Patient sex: F
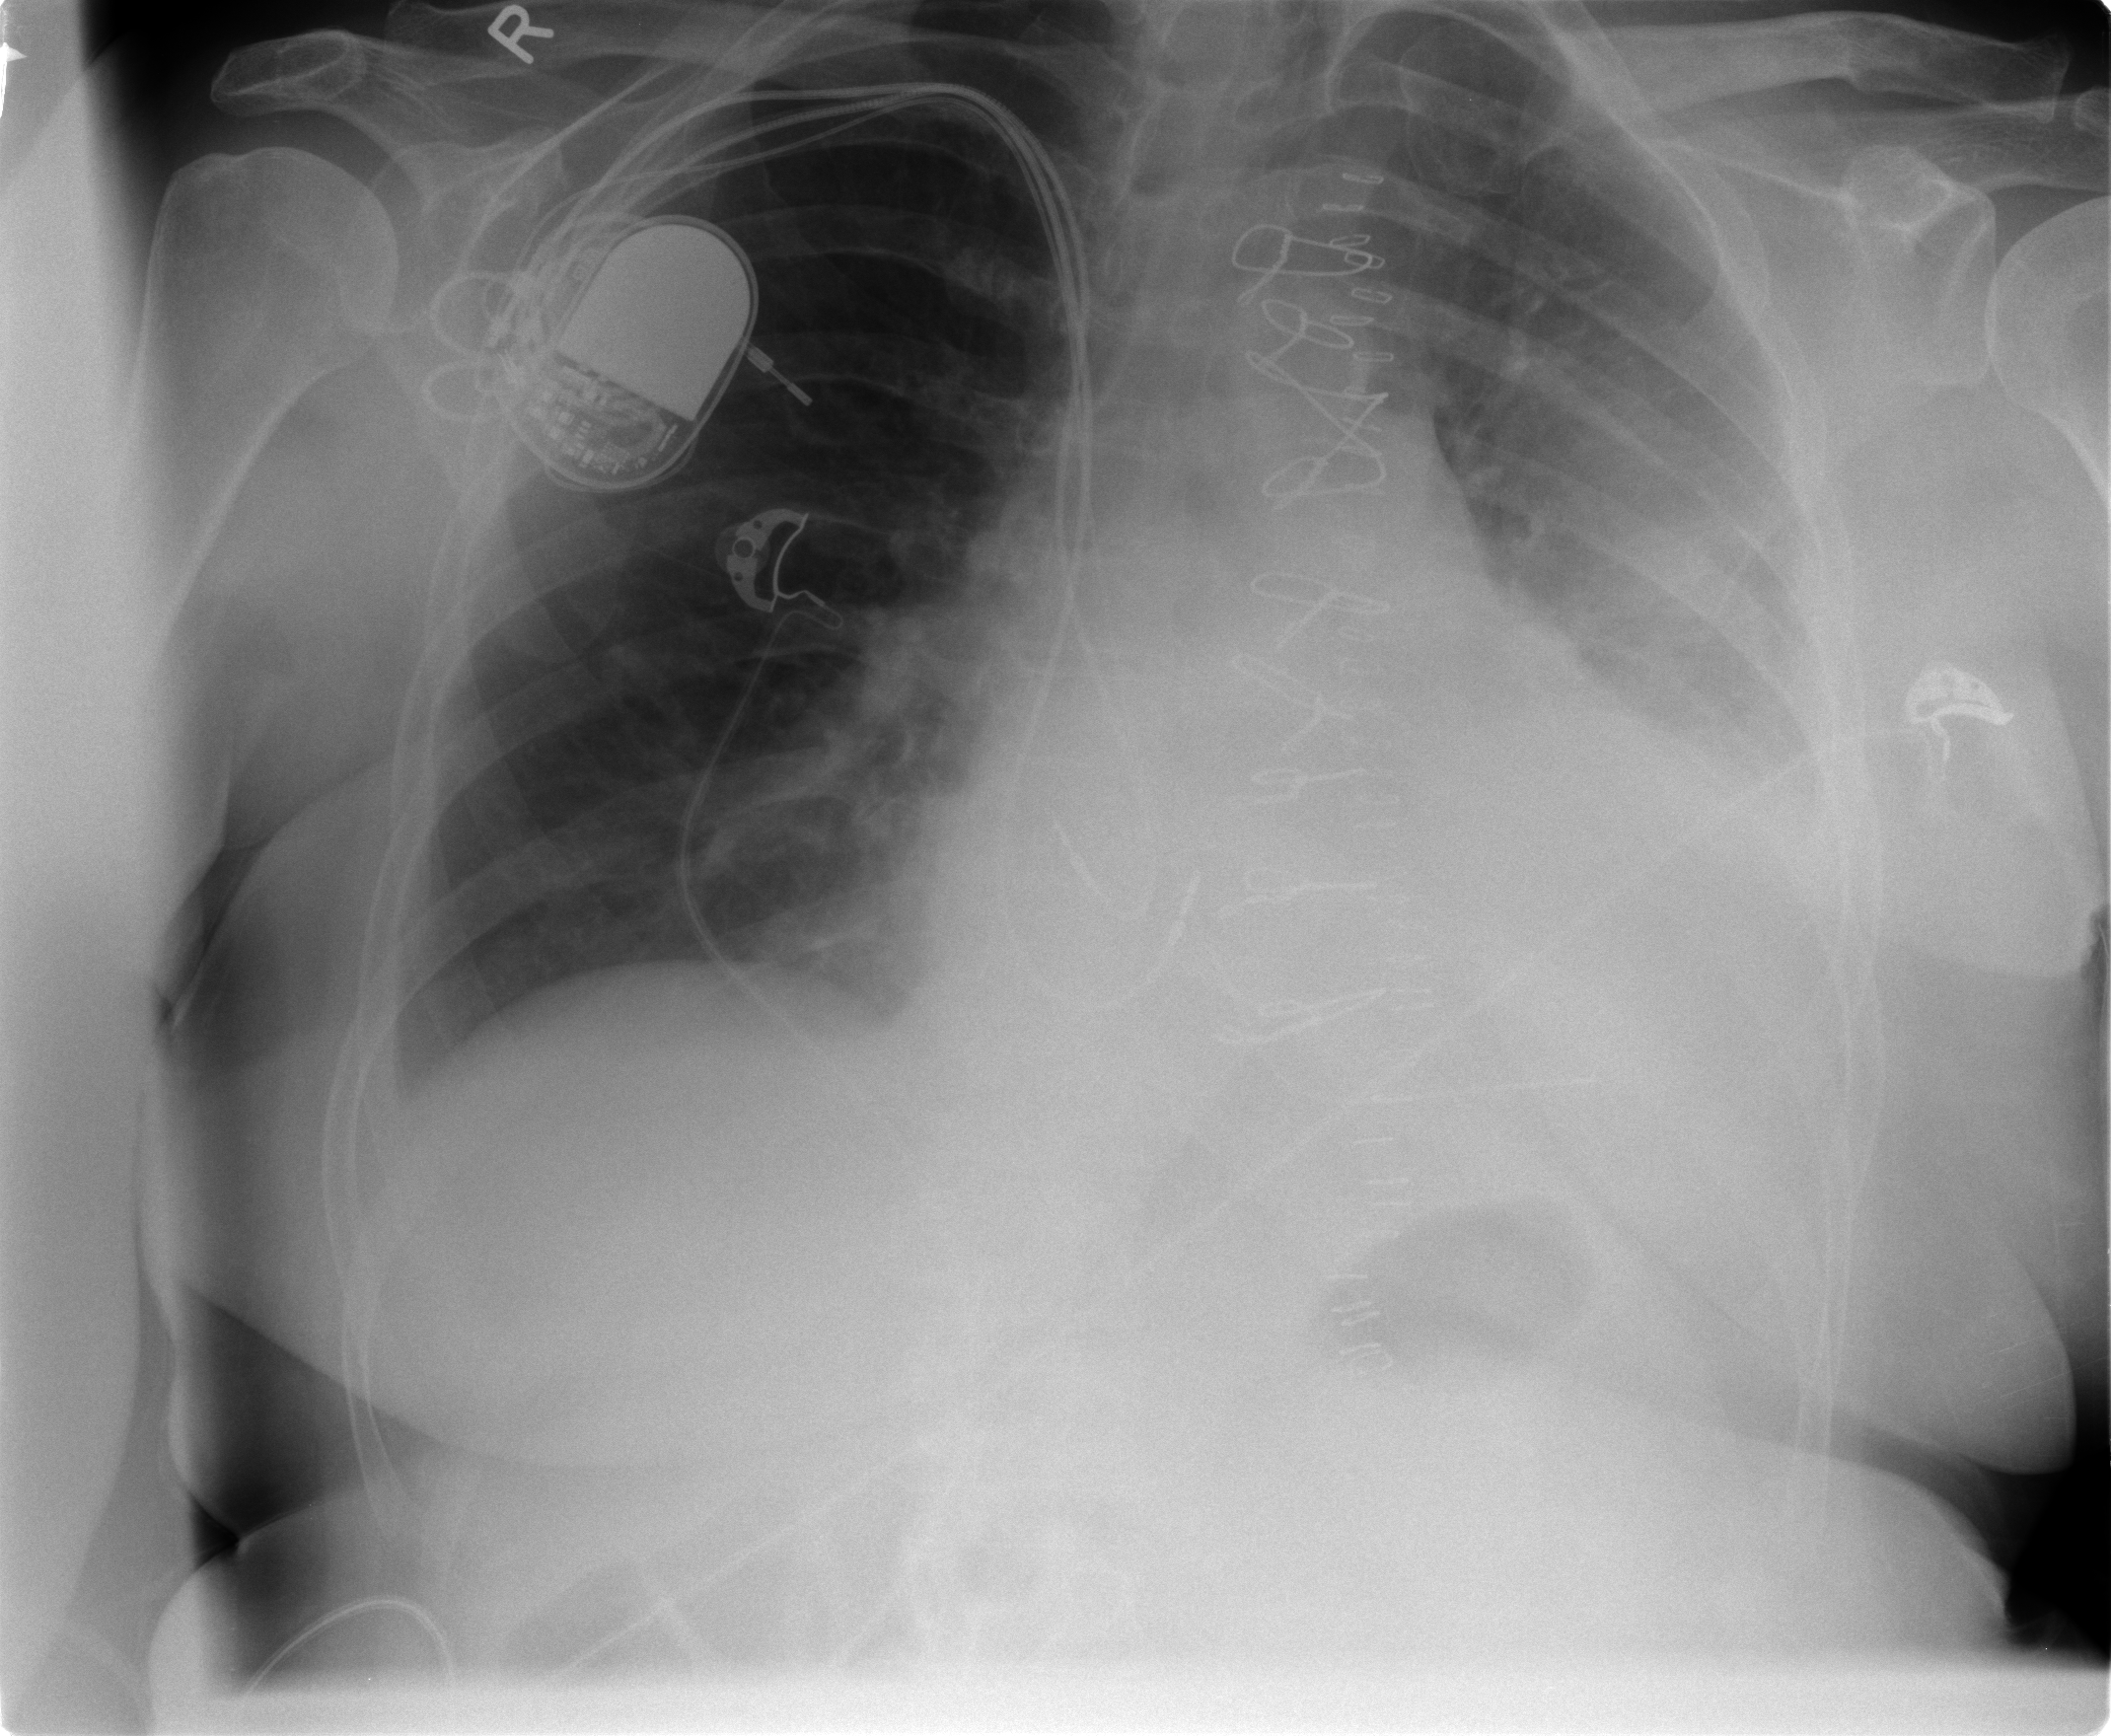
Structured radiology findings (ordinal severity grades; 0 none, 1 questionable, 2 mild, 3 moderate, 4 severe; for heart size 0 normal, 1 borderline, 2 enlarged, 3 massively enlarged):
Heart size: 1
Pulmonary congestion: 2
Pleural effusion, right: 0
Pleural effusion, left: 3
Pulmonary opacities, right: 1
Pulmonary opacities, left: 2
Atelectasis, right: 1
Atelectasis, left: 3